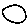
Label: circle